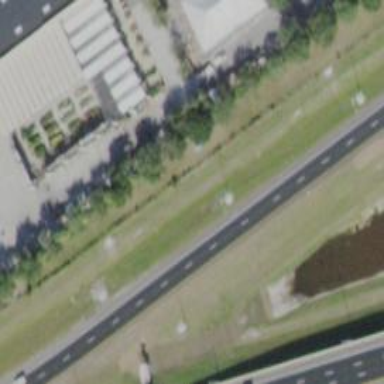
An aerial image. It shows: Motorway_link with asphalt surface. The junction is half_diamond.